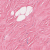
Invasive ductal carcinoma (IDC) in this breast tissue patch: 0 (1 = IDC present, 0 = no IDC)